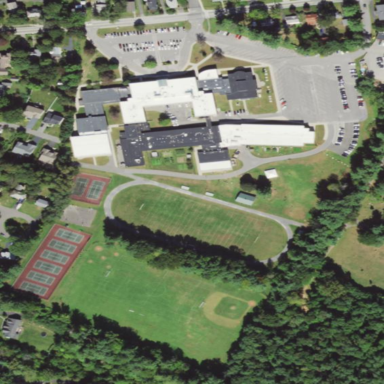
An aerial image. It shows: School.